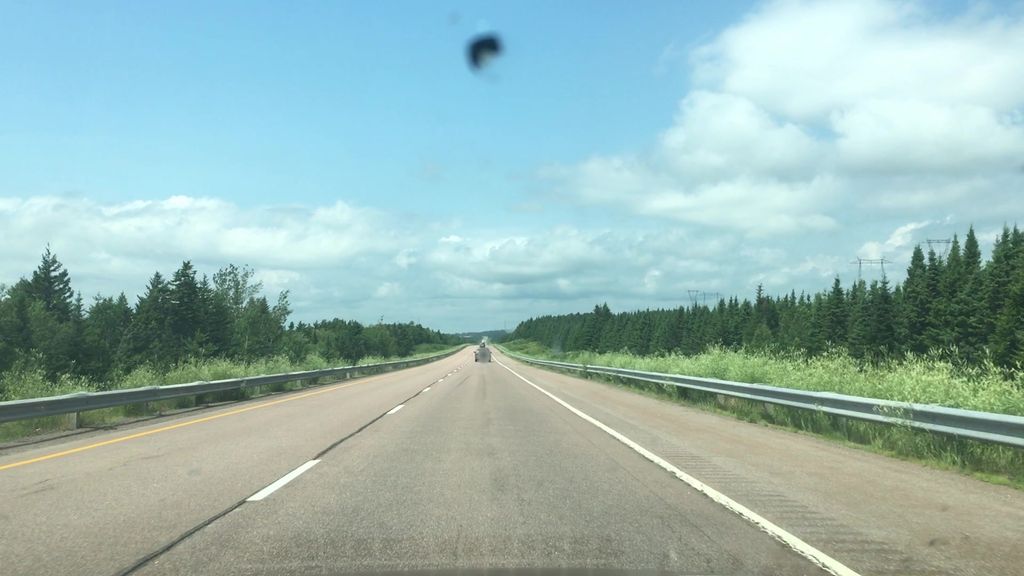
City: charlottetown